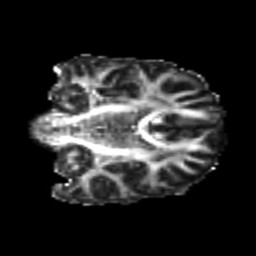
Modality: FA
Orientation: coronal
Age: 22
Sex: male
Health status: healthy
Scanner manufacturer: philips
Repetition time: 7.386 s
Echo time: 0.08599 s